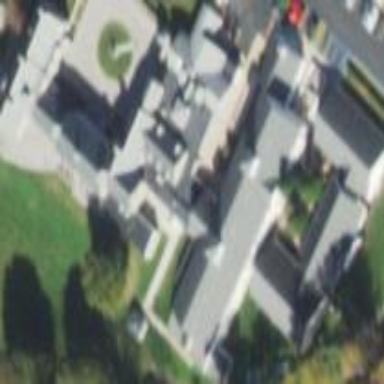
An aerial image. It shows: Hospital building.